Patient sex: M
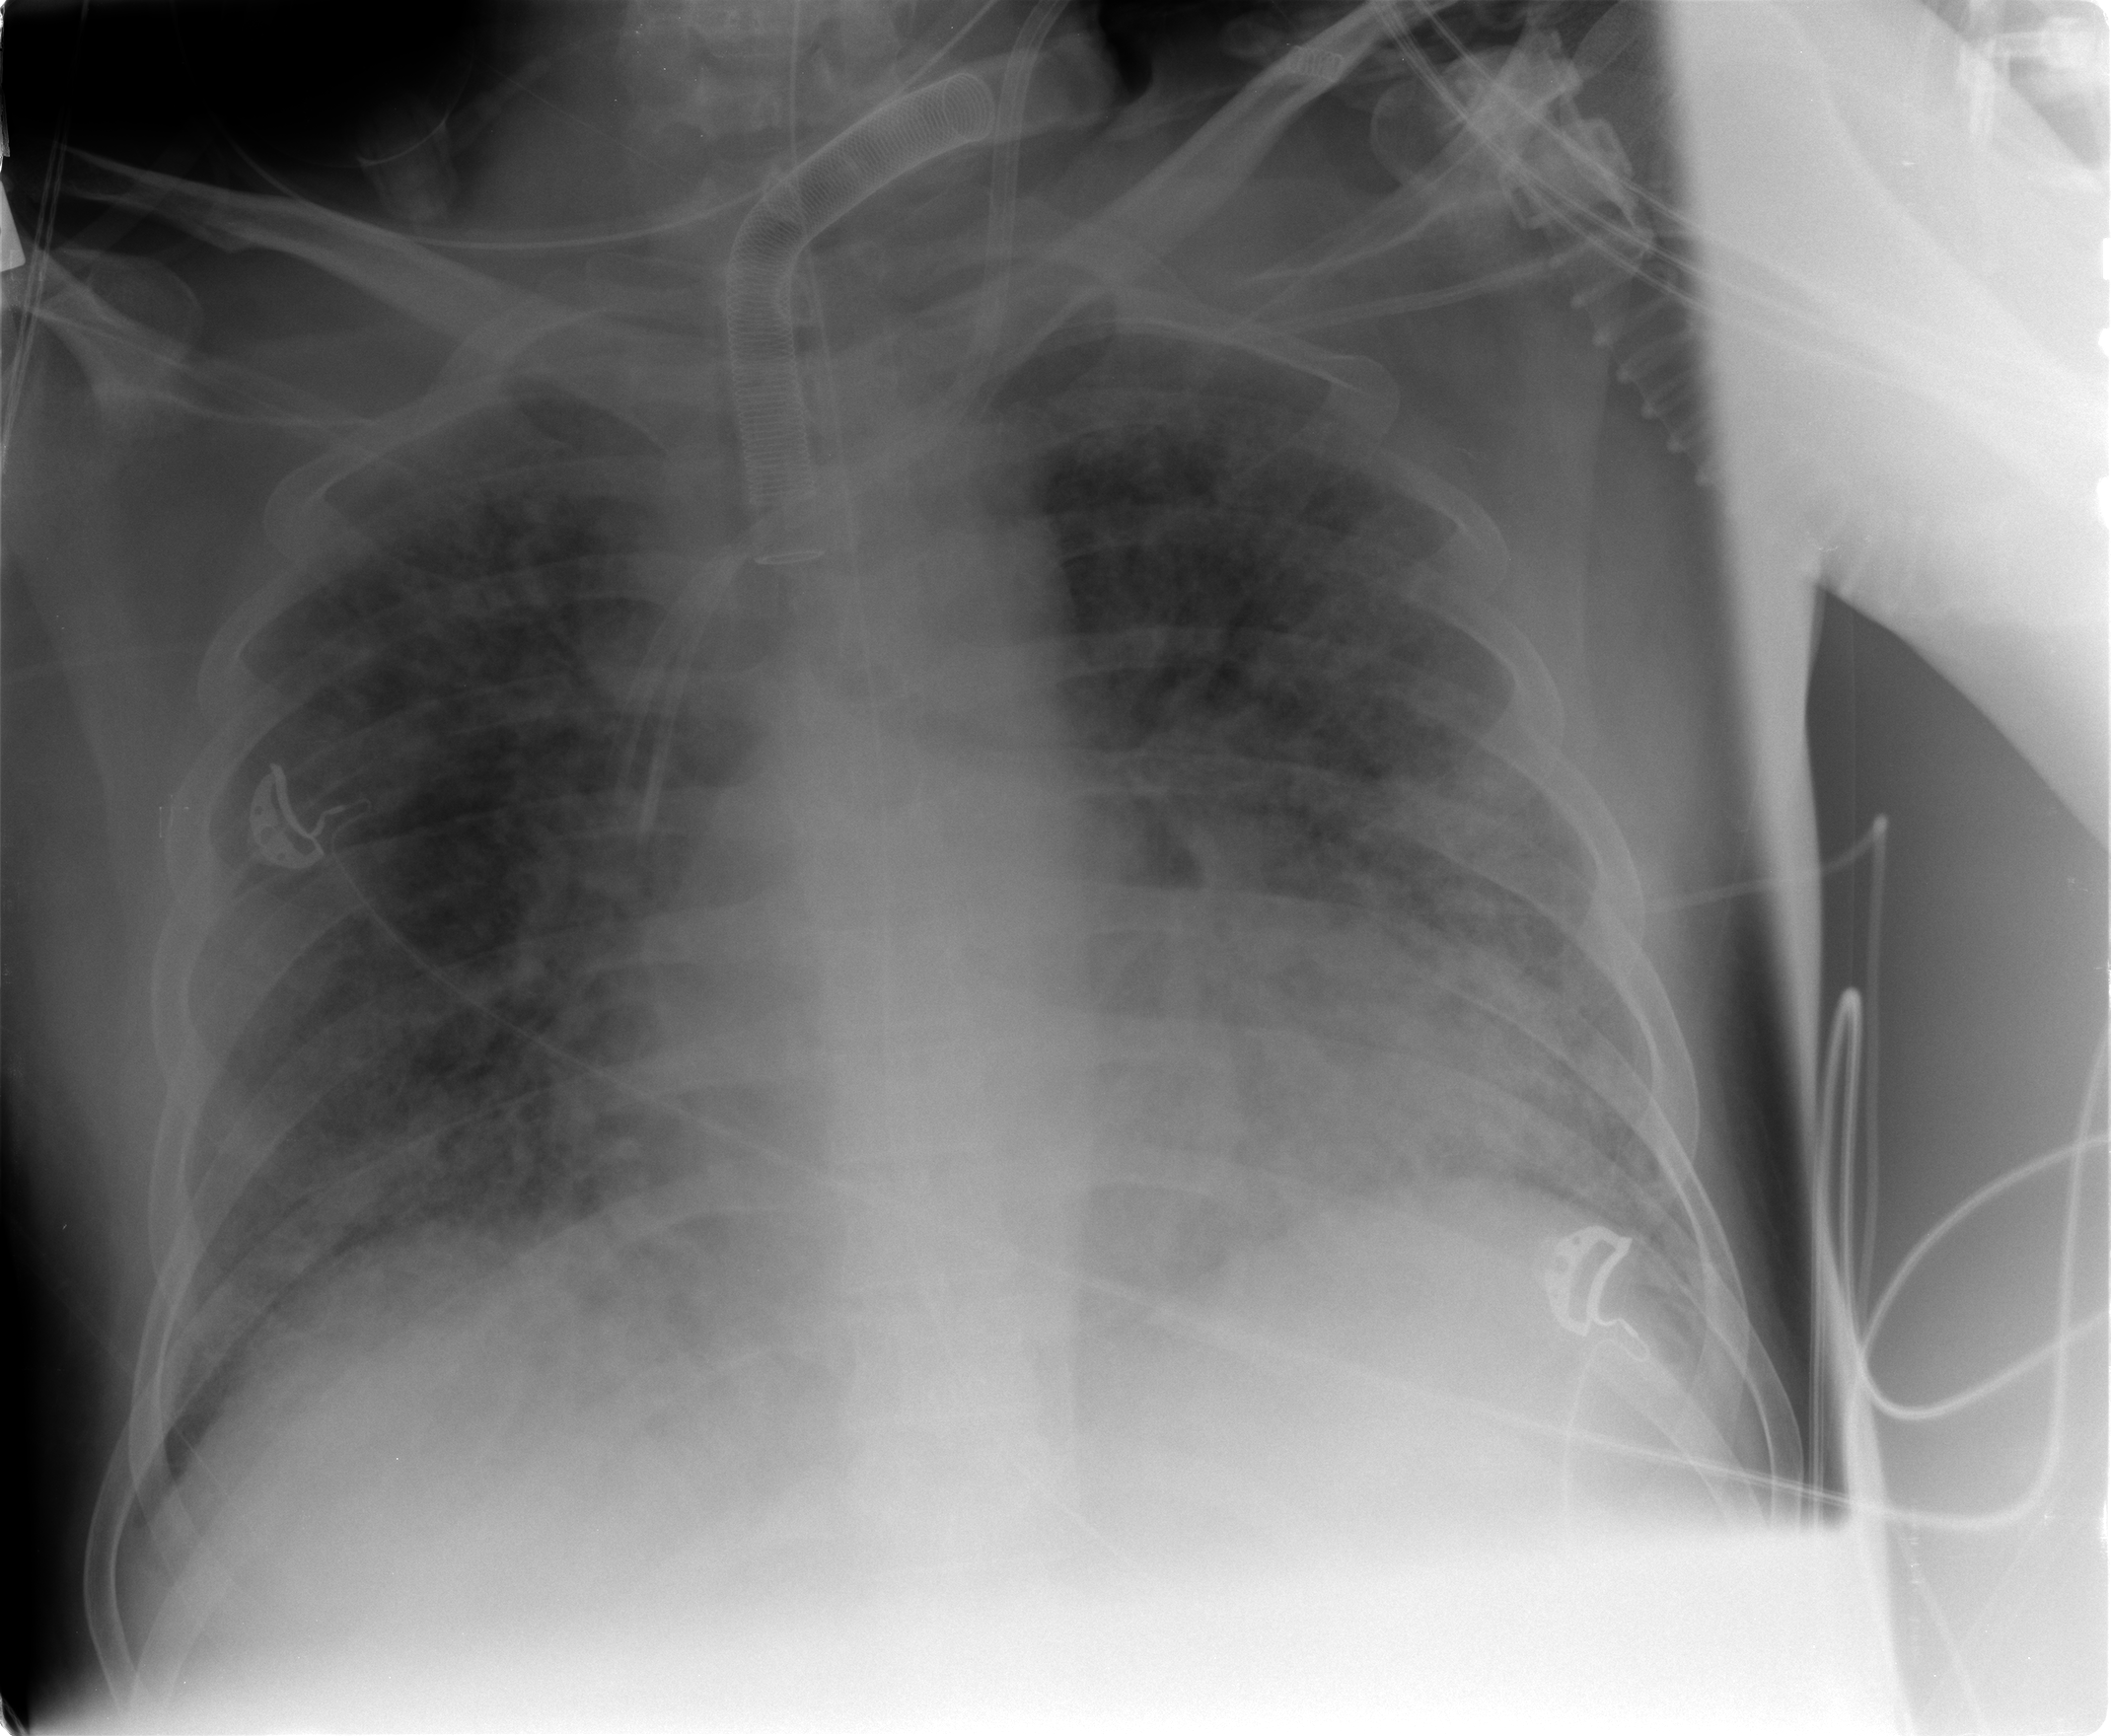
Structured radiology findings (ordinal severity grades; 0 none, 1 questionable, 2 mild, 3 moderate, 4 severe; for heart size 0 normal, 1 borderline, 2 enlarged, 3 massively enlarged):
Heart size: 2
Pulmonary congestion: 3
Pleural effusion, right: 2
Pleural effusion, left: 1
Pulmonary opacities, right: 4
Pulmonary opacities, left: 4
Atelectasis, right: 3
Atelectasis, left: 3